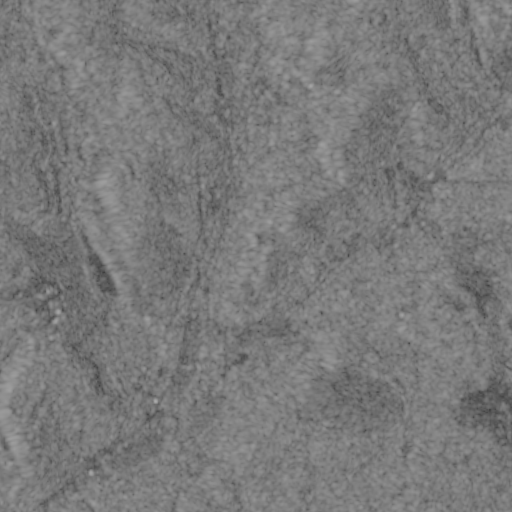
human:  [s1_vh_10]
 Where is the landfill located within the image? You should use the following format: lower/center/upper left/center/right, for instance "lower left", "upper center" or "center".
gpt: The landfill is located in the lower right of the image.
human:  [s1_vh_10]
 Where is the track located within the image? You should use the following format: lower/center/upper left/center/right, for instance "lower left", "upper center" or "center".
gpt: There is no track in the image.

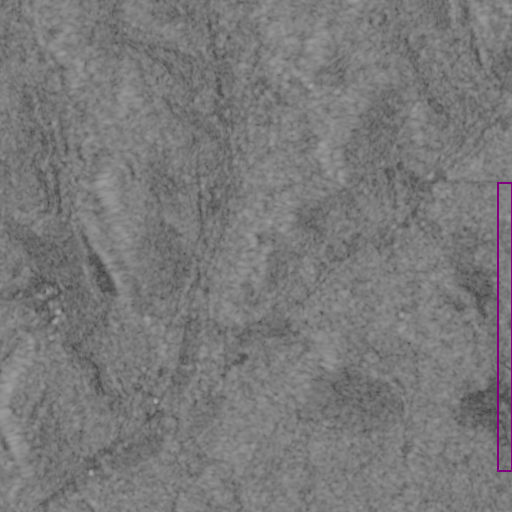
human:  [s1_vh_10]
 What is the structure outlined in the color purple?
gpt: The structure outlined in purple is a landfill.
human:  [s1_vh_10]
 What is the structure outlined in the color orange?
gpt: There is no orange outline.